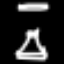
Label: hourglass